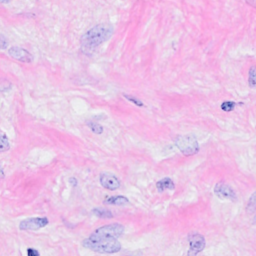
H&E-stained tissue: Breast